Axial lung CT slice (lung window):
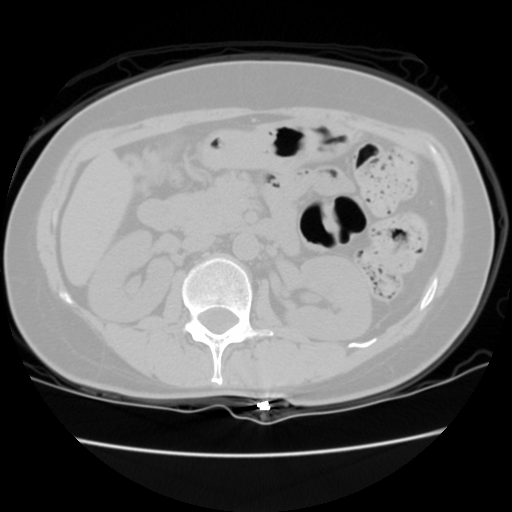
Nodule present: no